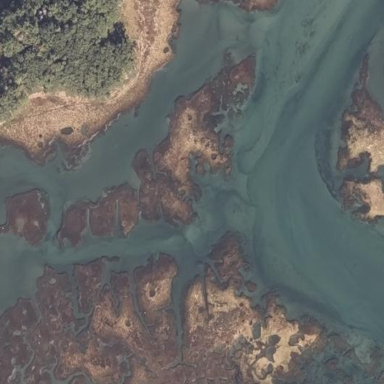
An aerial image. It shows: Tidal saltmarsh wetland.